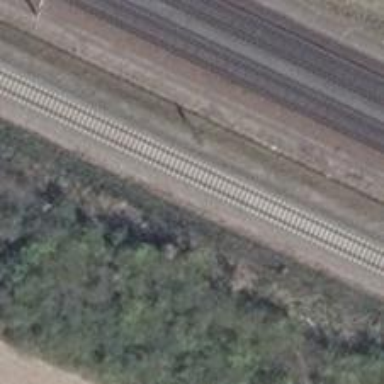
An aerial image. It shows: Railway milestone.